Question: I have the situation that my C# WPF application contains a ListView whose elements are Expanders. Each of those expanders contains a ListView with ListViewItems. Here is a picture:

On the right you can see a Scrollbar. And that ScrollBar is my problem. It has got two issues:
1. The ScrollBar does not work when using the MouseWheel over the expanded list. By that I mean the area from "Controller" down to "FullInstallation". If hovering over the header ("All Tests"), the ScrollBar does scroll. I think that the ListView inside the Expander by default has a ScrollBar which "steals" the MouseWheel event. However, I don't know what to do against it.
2. The ScrollBar scrolls over the Expander items and not the content of the expanders. By that I mean, that it is not possible to scroll a little bit down, instead you always scroll at least 1 Expander item down. I would like the scrollbar to scroll such that it is possible to see for instance one half of the "All Tests" Expander.
The picture shows a disabled scrollbar, but by making the window smaller, the scrollbar gets enabled.
What I have tried so far:
1. ScrollViewer outside the outer ListView: This solves Problem 1, however it means that the MouseWheel does not work at all! That is because the outer ListView generates its own ScrollViewer (used Snoop to find this out) which "steals" the MouseWheel events.
2. Redirected all the MouseWheel events of all the controls (ListView, Expander, ListViewItem) to the ScrollViewer: Again I used a ScrollViewer outside of the outer ListView and this time I used the MouseWheel event for all my controls to call the MouseWheel event of the outer ScrollViewer. This did work, however for some locations of the mouse pointer it didn't. For instance between two ListViewItems there is a small 1 millimeter space where the MouseWheel event is not catched. Or at the bottom after the last Expander ("Short Tests"). There I do not get any event.
I tried a couple more things but did not get any further.
Does anyone have an idea how to solve this?
Best wishes,
Christian
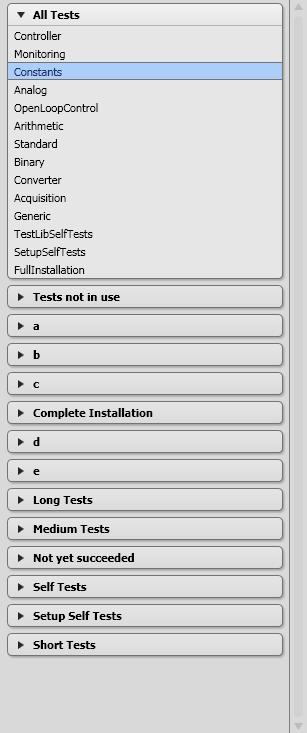
Answer: 1) For how to write an attached behavior to control mousewheel behavior when you have nested itemscontrols, see: <URL>
2) Non virtualized itemscontrol supports smooth scrolling, see: <URL>